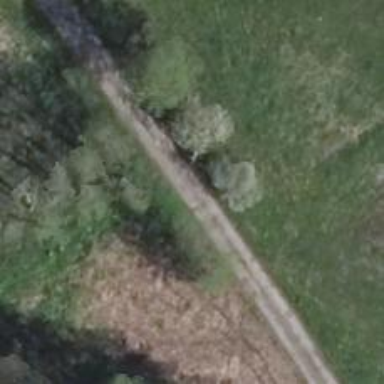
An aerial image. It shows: Unclassified road with compacted surface.